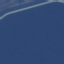
Land use / land cover: SeaLake